Field crop: maize
Growth stage: 1
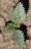
Species: datura